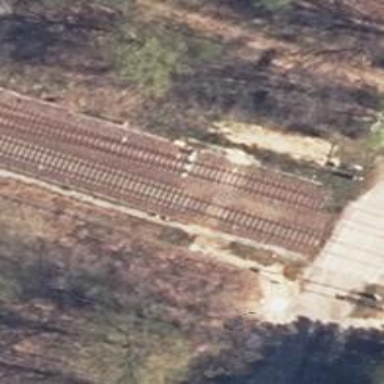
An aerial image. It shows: Railway switch with turnout to the right.